Field crop: maize
Growth stage: 1
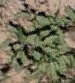
Species: convolvulus